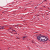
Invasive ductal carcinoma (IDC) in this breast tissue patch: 0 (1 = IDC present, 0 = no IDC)